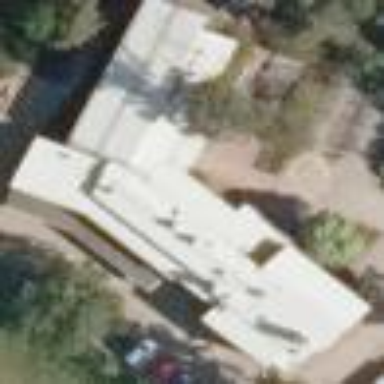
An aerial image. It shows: School building.